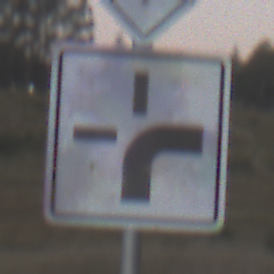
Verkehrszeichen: VerlaufVorfahrtsstrasse3
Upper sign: Vorfahrtsstrasse
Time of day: SunriseSunset
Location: Outdoor (RoadRail)
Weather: PartlyCloudy
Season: NotSpecified
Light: Natural